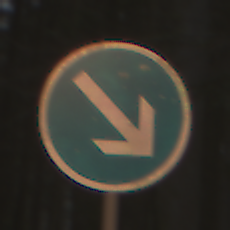
Verkehrszeichen: VorgeschriebeneVorbeifahrtRechts
Umgebung: Outdoor, Nature
Tageszeit: Midday
Wetter: Overcast
Licht: Natural
Jahreszeit: NotSpecified
Kontrast: LowContrast